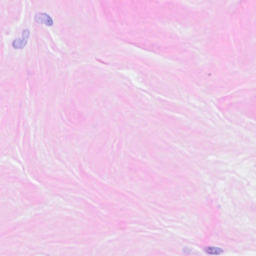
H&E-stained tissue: Breast